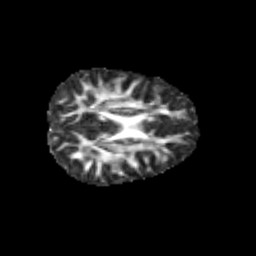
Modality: FA
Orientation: axial
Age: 10
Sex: female
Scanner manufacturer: siemens
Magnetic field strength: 3 T
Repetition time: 3.8 s
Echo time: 0.07 s